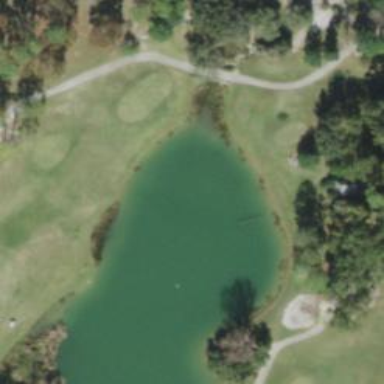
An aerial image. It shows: Water hazard in golf course. The hazard is natural water feature.